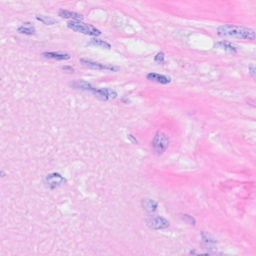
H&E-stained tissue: Breast